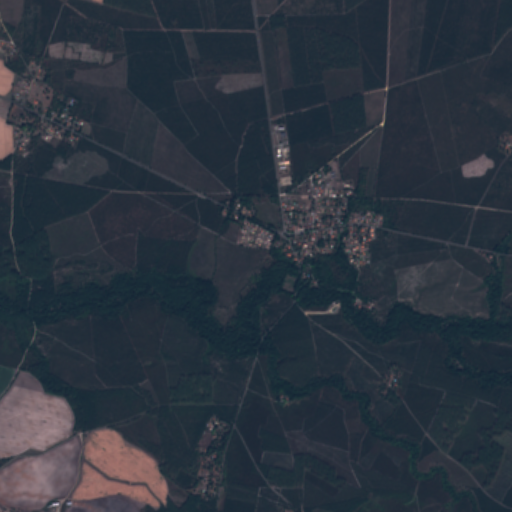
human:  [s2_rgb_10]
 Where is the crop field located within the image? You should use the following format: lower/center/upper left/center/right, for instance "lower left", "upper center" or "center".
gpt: The crop field is located in the upper left of the image.
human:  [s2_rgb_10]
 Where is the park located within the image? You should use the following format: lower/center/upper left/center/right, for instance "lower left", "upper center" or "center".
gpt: The park is located in the center of the image.
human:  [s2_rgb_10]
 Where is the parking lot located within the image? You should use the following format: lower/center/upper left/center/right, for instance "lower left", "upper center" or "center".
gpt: The parking lot is located in the center of the image.
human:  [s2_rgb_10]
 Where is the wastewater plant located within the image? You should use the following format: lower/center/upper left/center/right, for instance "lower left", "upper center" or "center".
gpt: The wastewater plant is located in the center right of the image.
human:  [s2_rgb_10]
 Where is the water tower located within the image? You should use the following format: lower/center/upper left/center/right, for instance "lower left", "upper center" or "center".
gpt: The water tower is located in the center of the image.
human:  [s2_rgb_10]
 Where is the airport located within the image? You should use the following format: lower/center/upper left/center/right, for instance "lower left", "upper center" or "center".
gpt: There is no airport in the image.